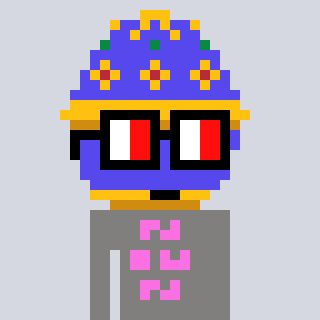
a pixel art character with square glasses with black frames and red eyes, a faberge-shaped head and a bluegrey-colored body on a cool background